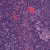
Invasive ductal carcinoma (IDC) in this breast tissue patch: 0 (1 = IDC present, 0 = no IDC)